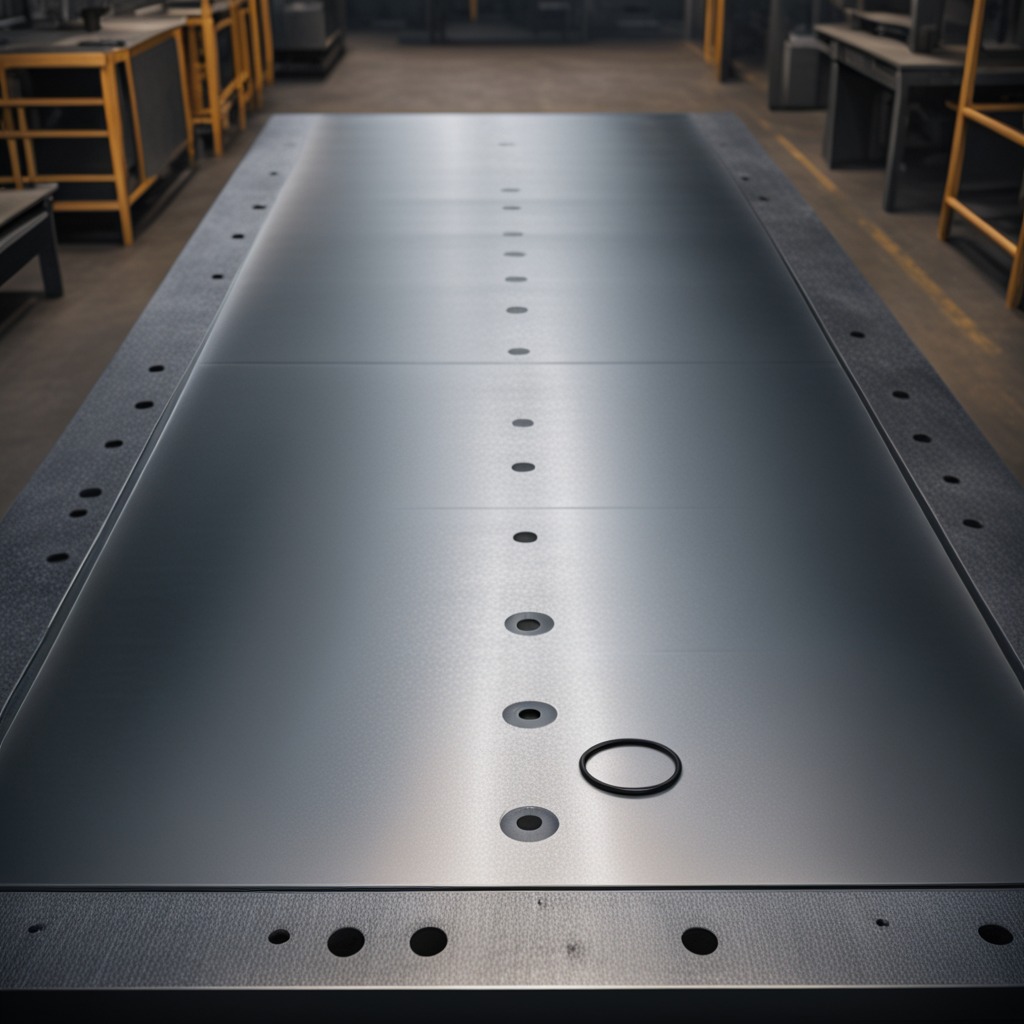
A rubber O-ring is lying on the cold steel table in a mining workshop.